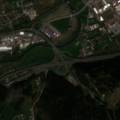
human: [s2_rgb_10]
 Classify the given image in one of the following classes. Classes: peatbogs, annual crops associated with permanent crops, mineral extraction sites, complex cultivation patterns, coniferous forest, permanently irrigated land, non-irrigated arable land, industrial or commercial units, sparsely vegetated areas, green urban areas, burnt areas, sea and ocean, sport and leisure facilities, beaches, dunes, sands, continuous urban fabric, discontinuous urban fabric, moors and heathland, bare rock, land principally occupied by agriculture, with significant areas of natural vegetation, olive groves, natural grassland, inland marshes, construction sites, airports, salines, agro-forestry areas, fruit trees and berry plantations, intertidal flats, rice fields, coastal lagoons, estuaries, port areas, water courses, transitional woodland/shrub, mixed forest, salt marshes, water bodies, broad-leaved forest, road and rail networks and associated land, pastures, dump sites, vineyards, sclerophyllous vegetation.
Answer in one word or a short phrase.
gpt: discontinuous urban fabric, industrial or commercial units, non-irrigated arable land, coniferous forest, mixed forest, transitional woodland/shrub